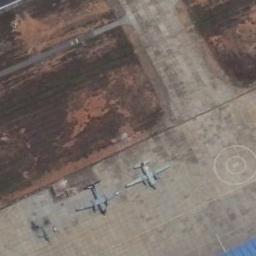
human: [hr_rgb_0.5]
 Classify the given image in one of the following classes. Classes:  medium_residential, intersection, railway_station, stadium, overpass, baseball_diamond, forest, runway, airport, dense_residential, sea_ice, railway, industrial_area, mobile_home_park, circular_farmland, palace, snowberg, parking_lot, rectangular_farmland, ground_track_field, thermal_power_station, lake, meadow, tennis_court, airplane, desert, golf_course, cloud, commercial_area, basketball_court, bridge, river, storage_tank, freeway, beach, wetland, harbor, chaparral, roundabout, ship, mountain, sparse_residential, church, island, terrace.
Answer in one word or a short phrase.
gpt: airplane